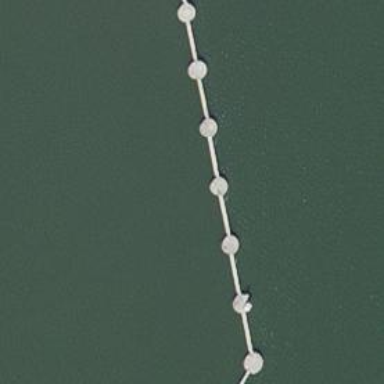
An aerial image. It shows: Floating barrier on the waterway.